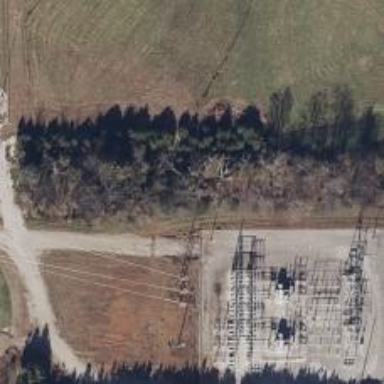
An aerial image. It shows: Distribution power substation surrounded by wire fence.